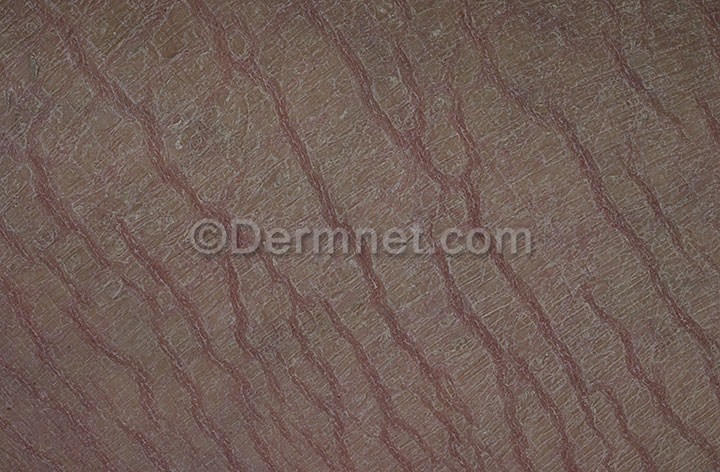
Disease: Atopic Dermatitis Photos